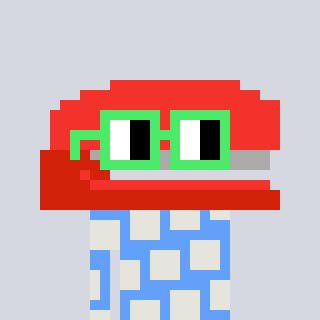
a pixel art character with square light green glasses, a stapler-shaped head and a blue-colored body on a cool background